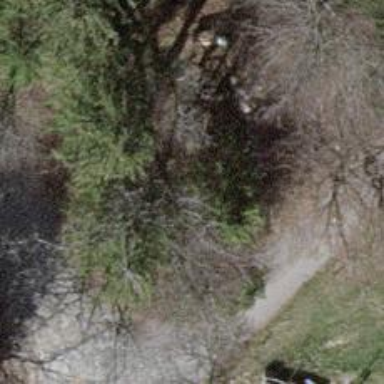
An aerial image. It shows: Brown bench in the vicinity.